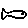
Label: fish